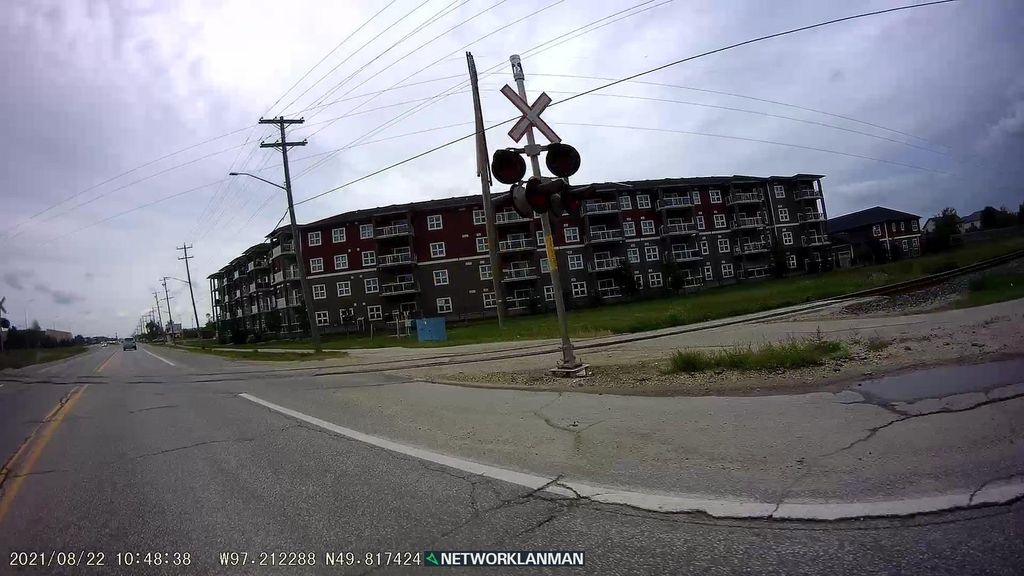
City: winnipeg